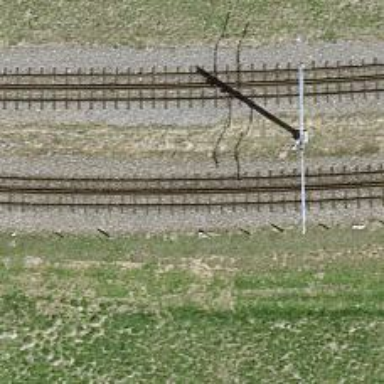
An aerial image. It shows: Single-track railway with electrified contact lines.